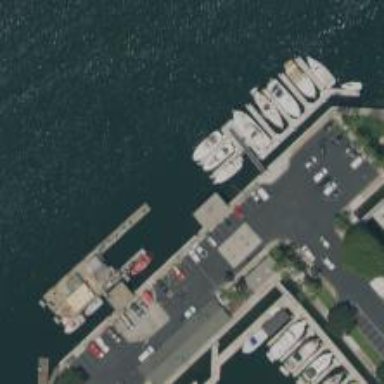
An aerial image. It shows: Man-made pier.